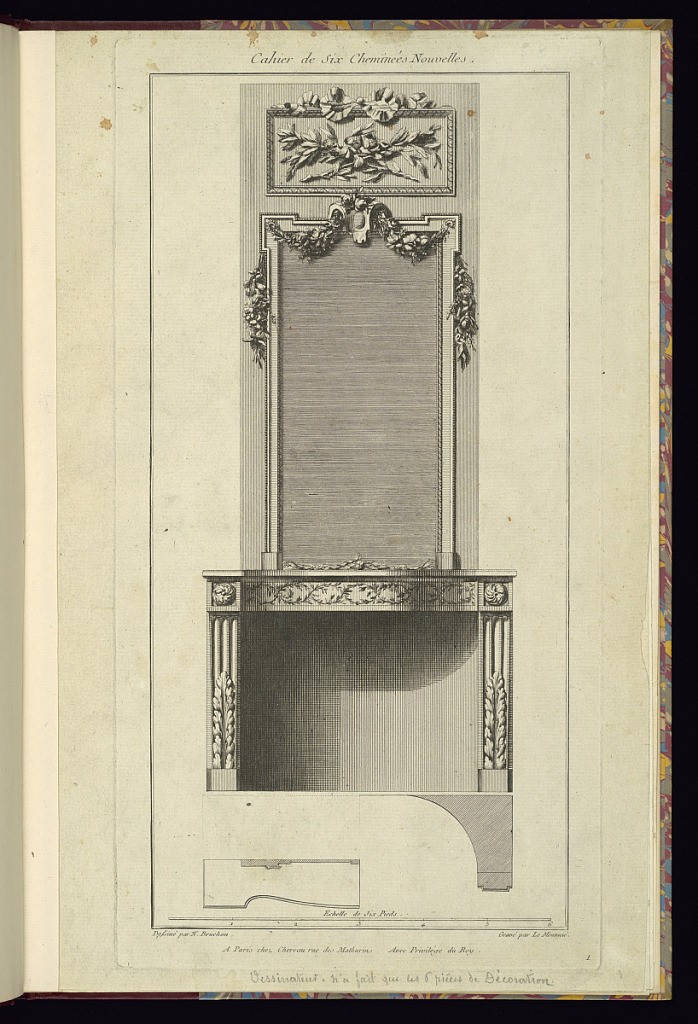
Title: Chimneypiece Design
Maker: N. Bruchon, French, active 18th century
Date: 1775–87
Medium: Etching and engraving on laid paper
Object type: Print
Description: Design for a chimneypiece with an overmantel mirror and panel with neoclassical ornament. The mantel features fluting, rosettes, and leaf motifs. The overmantel mirror is framed with a bead course, a cartouche and a festoon of flowers and leaves.  The rectangular panel above the mirror is framed with a lamb's tooth pattern and a tied ribbon above with sprigs of flowers and leaves in the center. Below, two plan details of the chimneypiece, with a scale below. The plate is titled, signed, and numbered.